Question: Developing on Android Studio 1.0.1, API 21. Following is the folder structure -

It's essentially an AngularJS based app that I want to wrap inside a webview container and run on Android.
My Android side of code is -
'''
WebView myWebView = (WebView) findViewById(R.id.webview);
WebSettings webSettings = myWebView.getSettings();
webSettings.setJavaScriptEnabled(true);
webSettings.setDomStorageEnabled(true);
myWebView.setWebChromeClient(new WebChromeClient());
String filePath = "file:///android_asset/www/index.html";
myWebView.loadUrl(filePath);
'''
The references in html are all relative -
'''
<script src="lib/jquery.min.js"></script>
<script src="lib/angular.min.js"></script>
<script src="lib/angular-route.min.js"></script>
<script src="lib/bootstrap.min.js"></script>
'''
But interestingly enough, I've searched most places, and I'm not sure where am I going wrong. My references aren't working at all! So I can't access my lib files, my scripts, my css.
Also, if I run an external angular web page inside the webview, with the same Java code, it runs perfectly!
Any help is appreciated.
Please don't suggest using Cordova/PhoneGap. It's a project requirement to go native(and I frankly don't understand why, but I'm only a developer who has no say in it).
I'm facing the same problem with the iOS webview. References aren't working!
---
Tried the following things :
Tried 'loadDataWithBaseURL()', doesn't work.
Tried all possible scenarios for paths. Nothing worked.
Removed all the scripts from the folder and put them at the root level, and modified links to have no paths, simply file names. Still doesn't work. And this is way too weird.
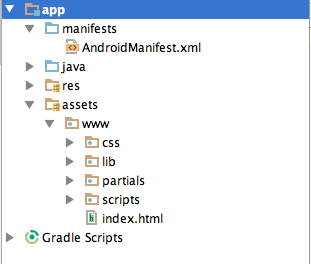
Answer: After a lot of poking around, and a lot of help from the people who answered, the culprit in my code was the 'base' tag. I removed it and also removed the html5mode thing. So, to sum it up, I removed the following :
'''
<base href="/">
'''
and
'''
$locationProvider.html5Mode(true);
'''
And everything started working.